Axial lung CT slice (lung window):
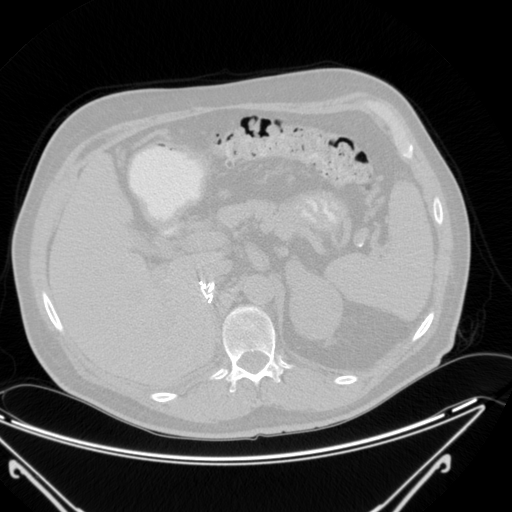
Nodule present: no